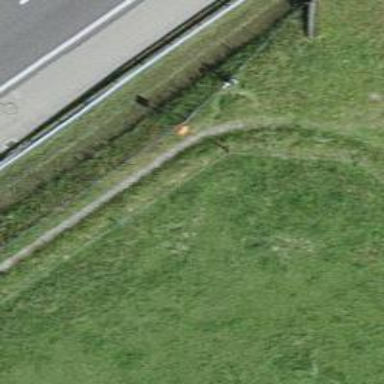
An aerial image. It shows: Aerial marker colored orange.